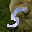
Label: 5